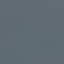
Label: SeaLake